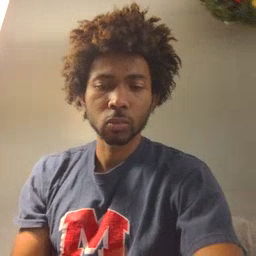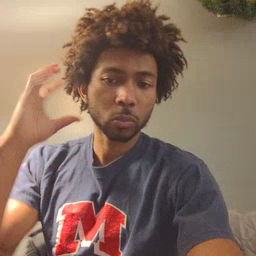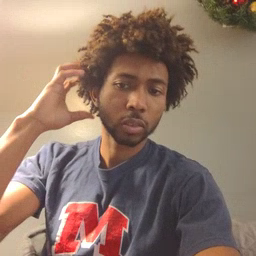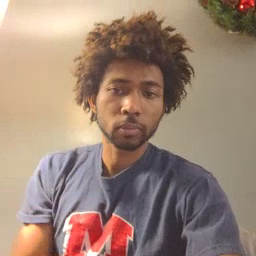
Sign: radio